Field crop: maize
Growth stage: 1
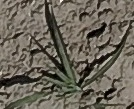
Species: sorghum